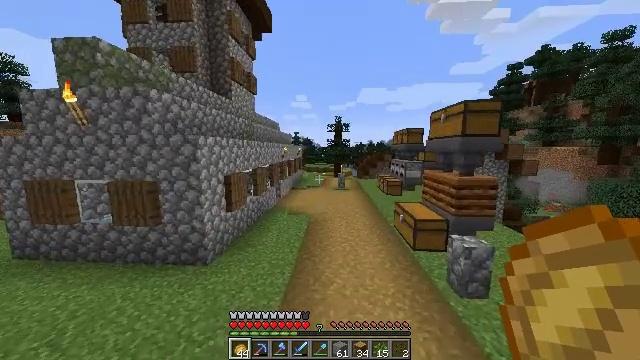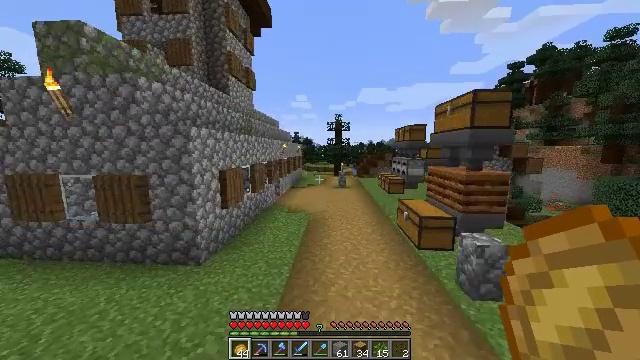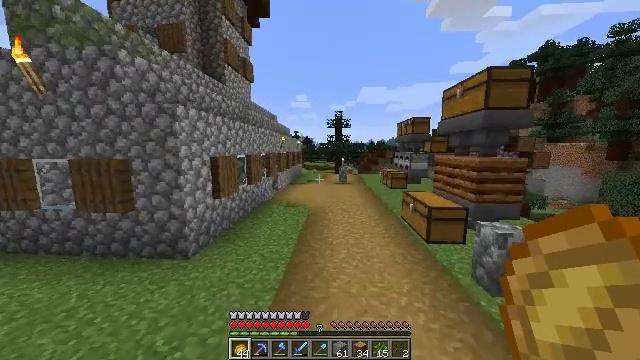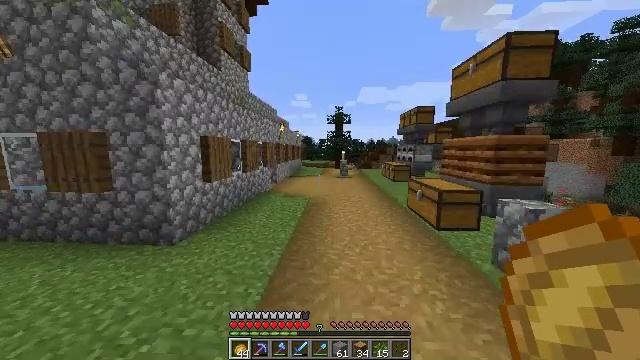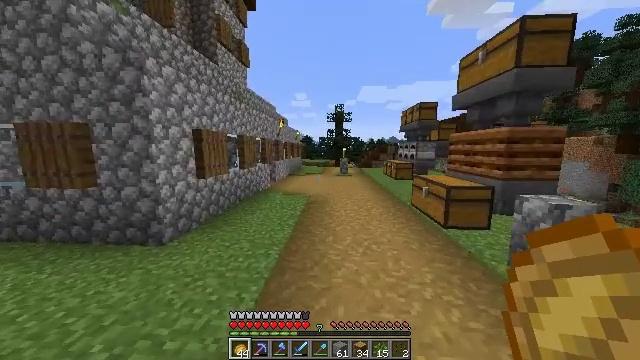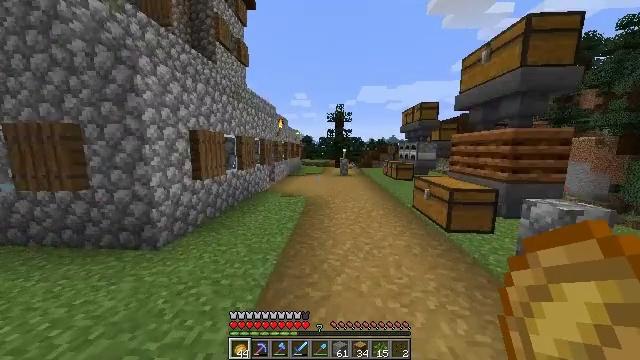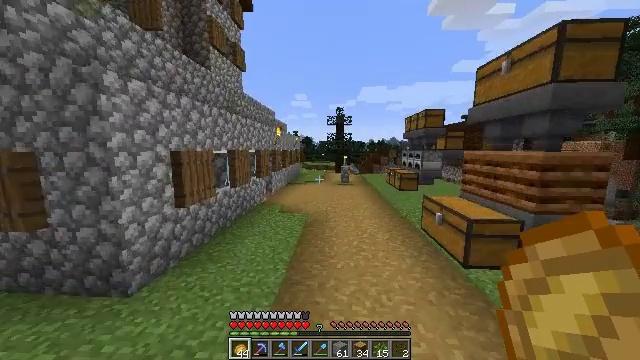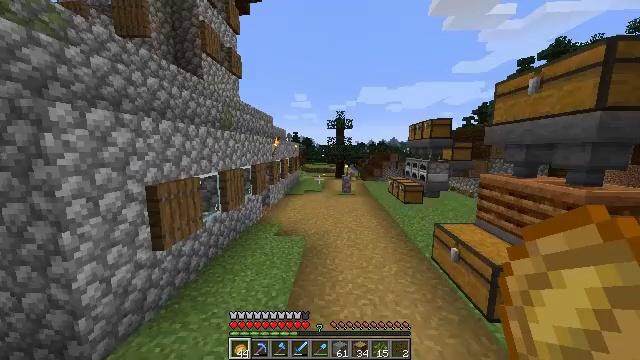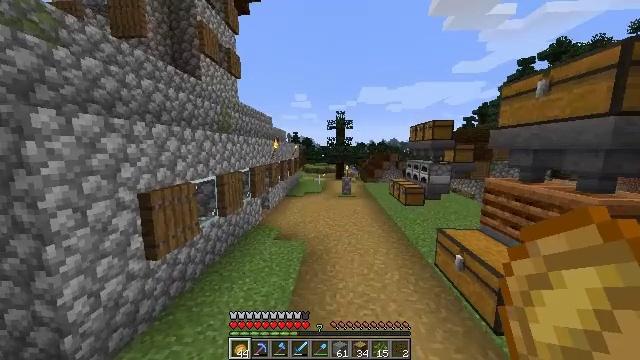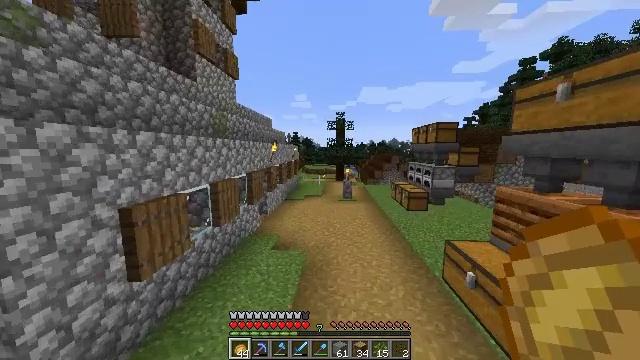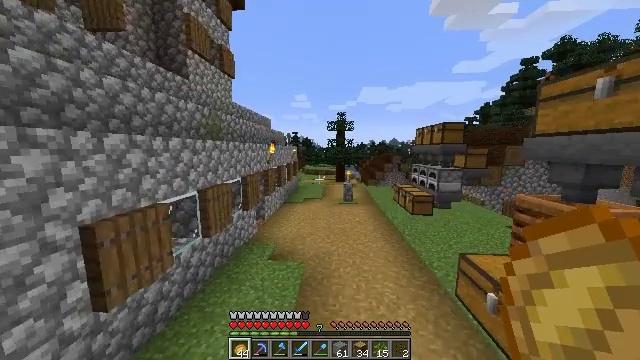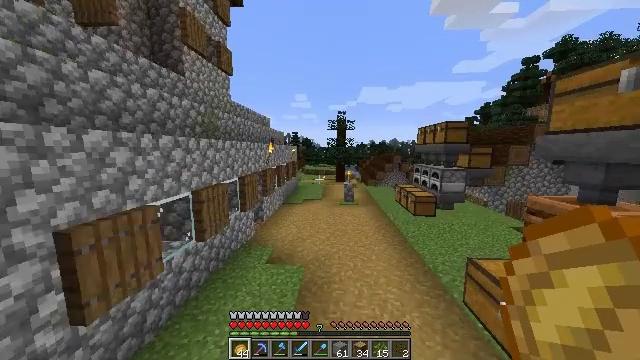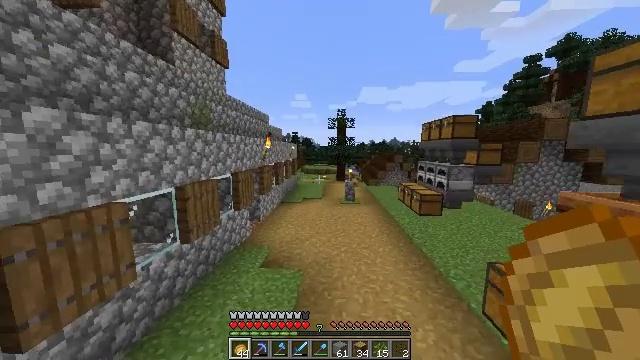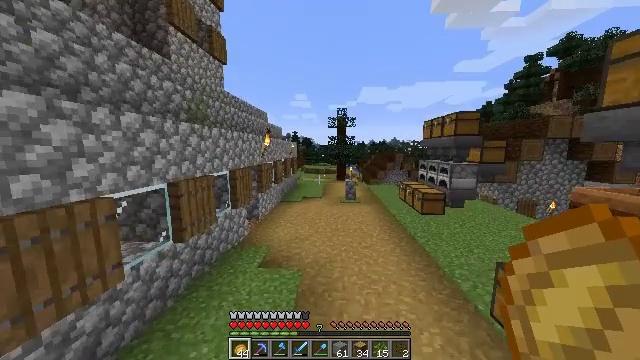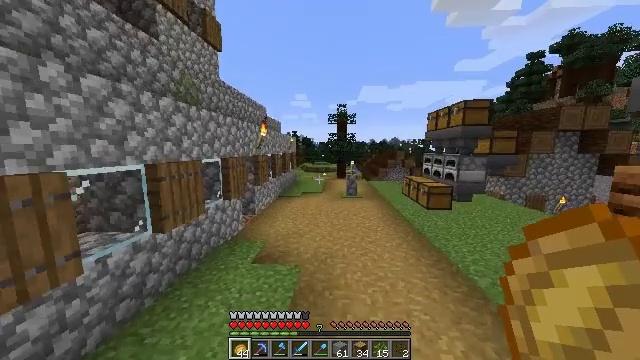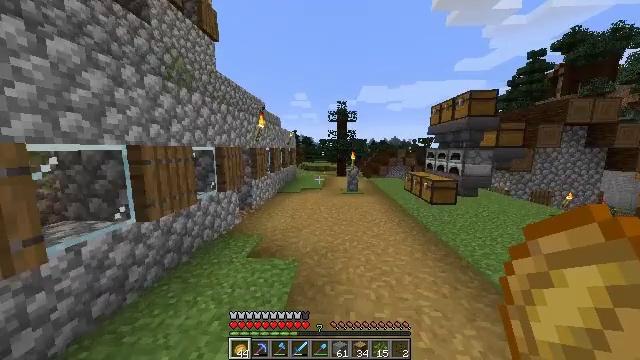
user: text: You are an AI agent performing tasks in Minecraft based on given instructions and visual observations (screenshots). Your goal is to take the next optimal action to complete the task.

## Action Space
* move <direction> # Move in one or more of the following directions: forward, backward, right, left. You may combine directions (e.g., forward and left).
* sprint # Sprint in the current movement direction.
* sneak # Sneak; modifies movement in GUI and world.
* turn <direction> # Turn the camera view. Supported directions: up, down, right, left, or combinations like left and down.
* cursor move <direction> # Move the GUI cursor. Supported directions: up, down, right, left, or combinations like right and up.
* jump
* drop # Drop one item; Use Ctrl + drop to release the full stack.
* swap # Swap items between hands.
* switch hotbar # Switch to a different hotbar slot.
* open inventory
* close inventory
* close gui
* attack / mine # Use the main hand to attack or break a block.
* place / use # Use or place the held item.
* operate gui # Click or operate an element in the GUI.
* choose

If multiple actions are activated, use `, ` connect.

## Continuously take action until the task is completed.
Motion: motion action
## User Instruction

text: Break the brewing stand to collect it.
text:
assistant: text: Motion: move forward, sprint, jump
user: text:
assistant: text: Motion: move forward, jump
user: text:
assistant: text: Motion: move forward, jump
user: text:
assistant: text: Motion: move forward, jump
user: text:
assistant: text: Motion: move forward, sprint, jump
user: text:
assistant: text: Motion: move forward, sprint, jump
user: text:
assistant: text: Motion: move forward, sprint, jump
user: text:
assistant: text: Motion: move forward, sprint, jump
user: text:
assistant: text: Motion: move forward, jump
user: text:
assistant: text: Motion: move forward, jump
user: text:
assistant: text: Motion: move forward, jump
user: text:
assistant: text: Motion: move forward, jump
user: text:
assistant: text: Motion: move forward, jump
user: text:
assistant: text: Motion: move forward, sprint, jump
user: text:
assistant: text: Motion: move forward, sprint, jump
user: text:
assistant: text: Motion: move forward, sprint, jump
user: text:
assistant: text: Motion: move forward, sprint, jump
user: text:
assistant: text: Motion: move forward, sprint, jump
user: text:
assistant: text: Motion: move forward, jump
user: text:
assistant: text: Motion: move forward, jump
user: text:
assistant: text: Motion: move forward, jump
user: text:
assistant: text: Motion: move forward, jump
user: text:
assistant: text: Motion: move forward, jump
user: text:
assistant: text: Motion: move forward, sprint, jump
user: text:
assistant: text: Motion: move forward, sprint, turn left, jump
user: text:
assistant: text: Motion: move forward, sprint, turn left and down, jump
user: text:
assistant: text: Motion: move forward, turn left and down, jump
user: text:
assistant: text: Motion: move forward, turn left, jump
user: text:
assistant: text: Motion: move forward, turn left, jump
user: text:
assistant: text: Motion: move forward, turn left and up